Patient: sex M, age 52
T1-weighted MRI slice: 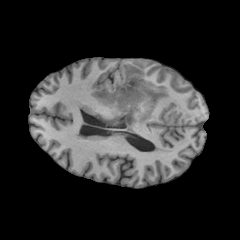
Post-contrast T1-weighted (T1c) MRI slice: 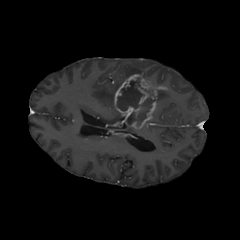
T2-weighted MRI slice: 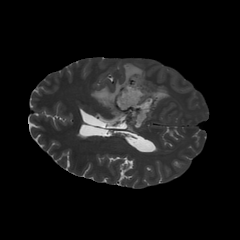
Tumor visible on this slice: yes
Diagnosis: Glioblastoma, IDH-wildtype
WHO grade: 4